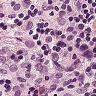
Metastatic tissue present: no